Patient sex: M
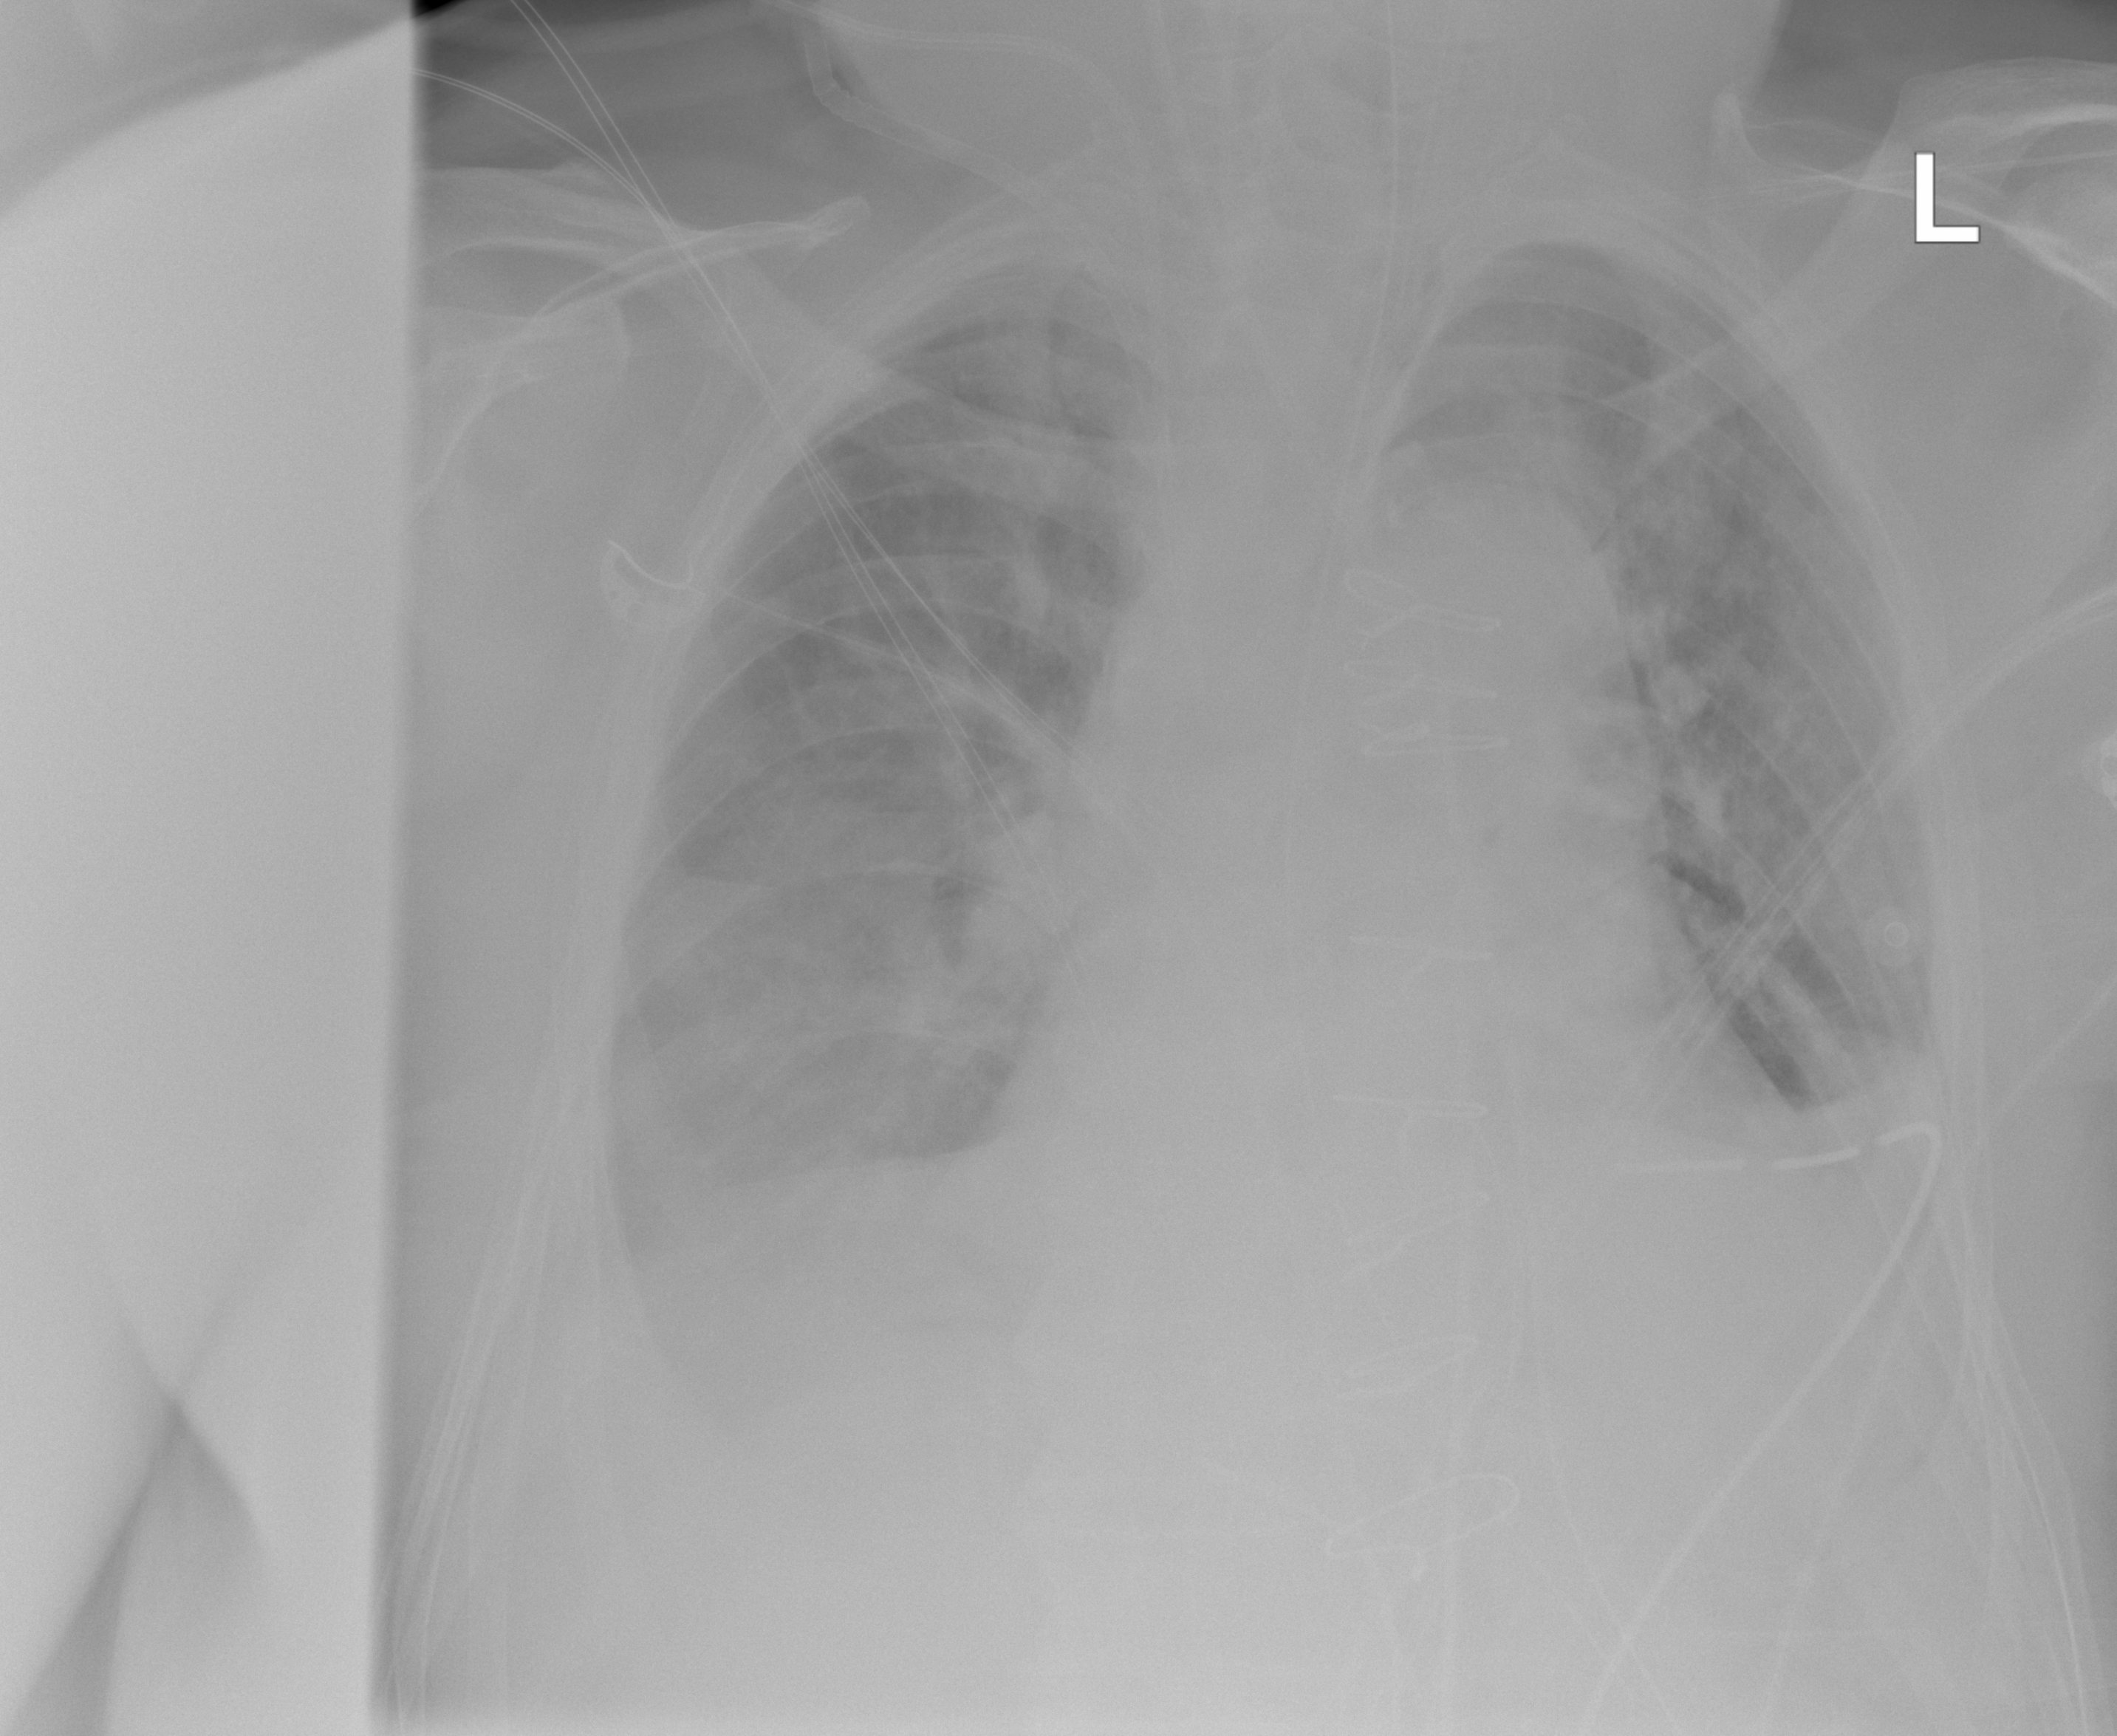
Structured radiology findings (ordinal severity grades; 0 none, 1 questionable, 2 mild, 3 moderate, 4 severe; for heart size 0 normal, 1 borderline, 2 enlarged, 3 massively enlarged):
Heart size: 2
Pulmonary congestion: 2
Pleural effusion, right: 2
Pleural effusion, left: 2
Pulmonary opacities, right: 2
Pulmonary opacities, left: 2
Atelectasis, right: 2
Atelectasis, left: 2